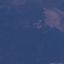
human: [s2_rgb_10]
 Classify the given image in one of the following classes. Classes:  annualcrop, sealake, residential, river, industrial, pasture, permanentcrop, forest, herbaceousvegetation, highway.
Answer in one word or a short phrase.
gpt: HerbaceousVegetation